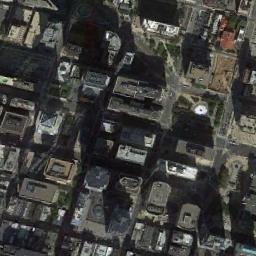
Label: commercial_area